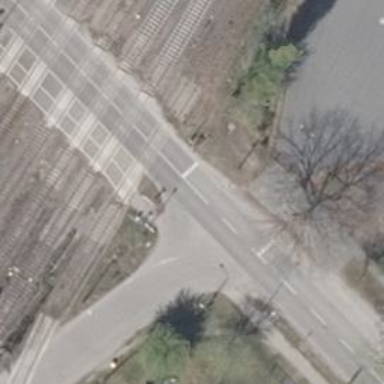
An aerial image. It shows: Level crossing with lights on the railway.